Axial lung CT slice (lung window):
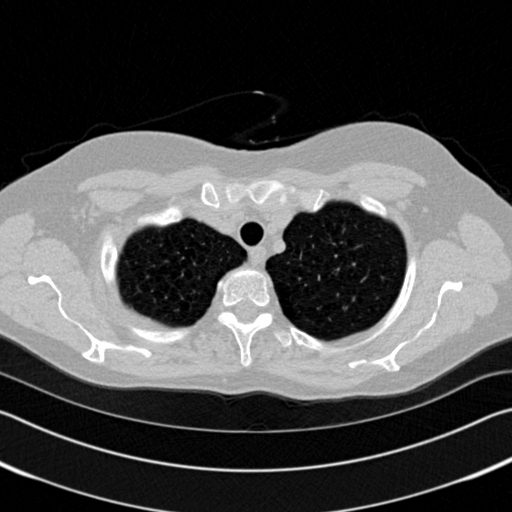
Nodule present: no